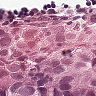
Metastatic tissue present: yes